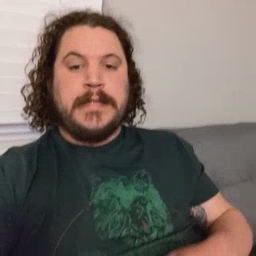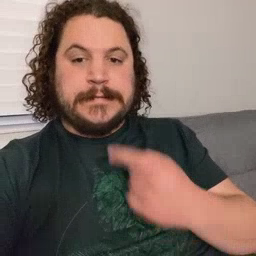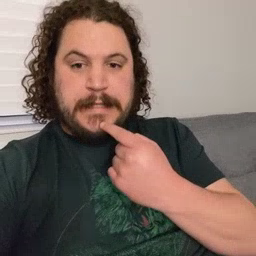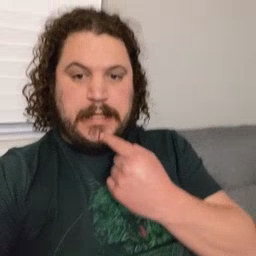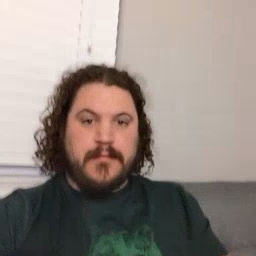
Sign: say